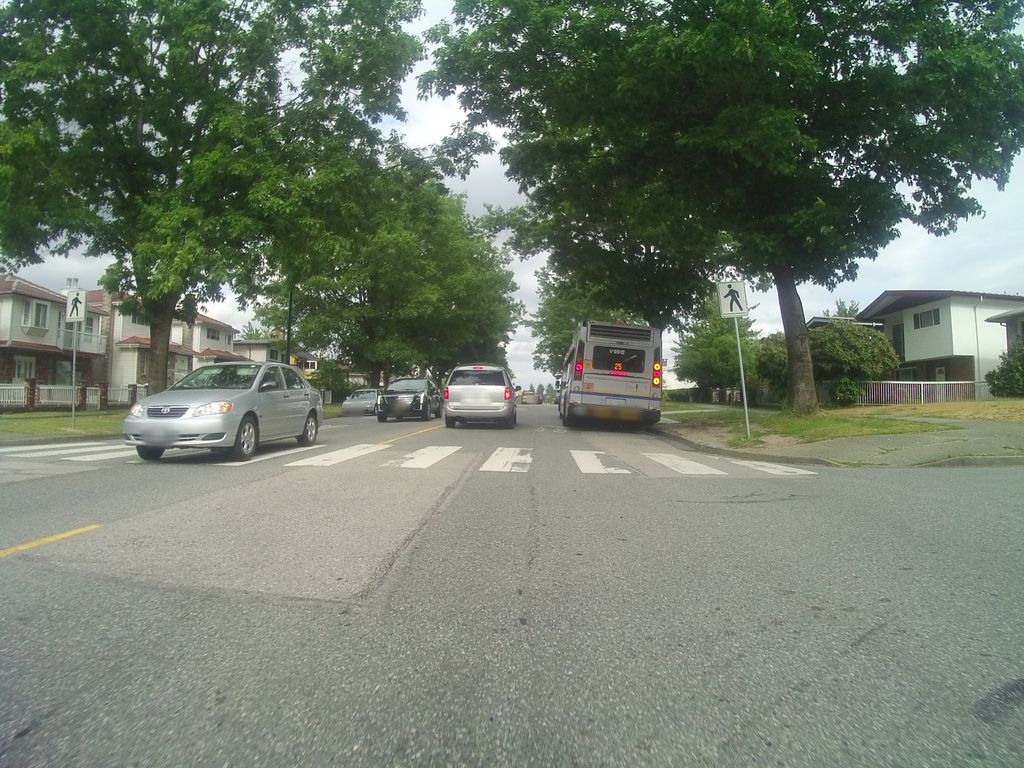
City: vancouver